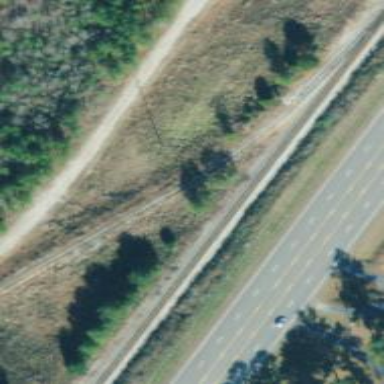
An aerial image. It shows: Railway spur service.